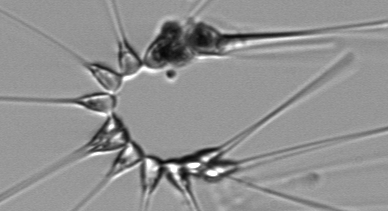
Label: Asterionellopsis_glacialis